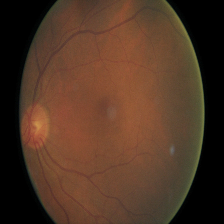
Diabetic retinopathy grade: Moderate